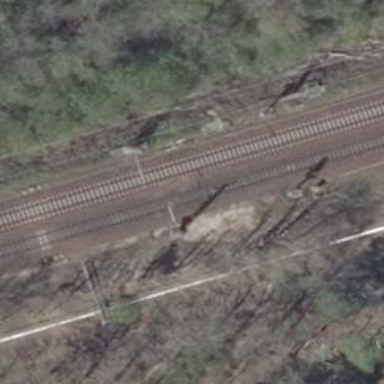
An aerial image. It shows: Milestone along the railway with catenary mast.